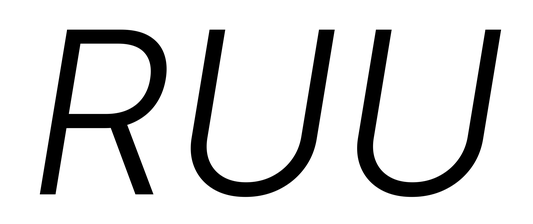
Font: Inter-Italic_Light_Italic